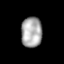
Tissue: lung
Cell type: Epithelial cells
Senescence score: 0.2254
Nuclear area (px): 624
Mean DAPI intensity: 168.838